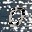
Label: 0